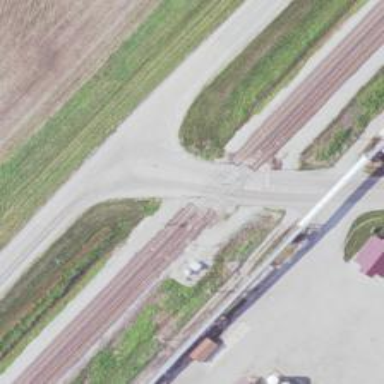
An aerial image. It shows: Railway track.